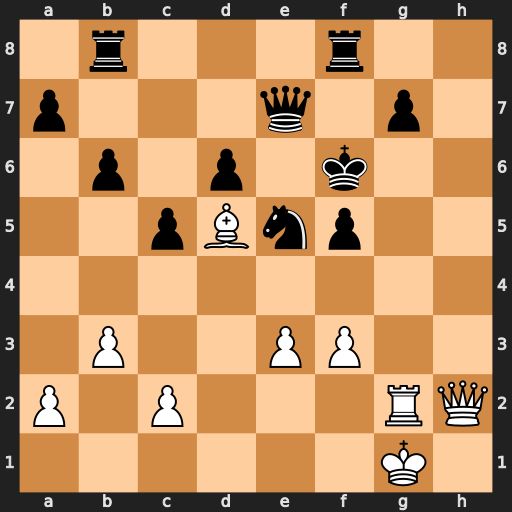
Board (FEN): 1r3r2/p3q1p1/1p1p1k2/2pBnp2/8/1P2PP2/P1P3RQ/6K1
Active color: w
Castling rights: -
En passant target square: -
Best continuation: Qh4+ g5 Qxg5#